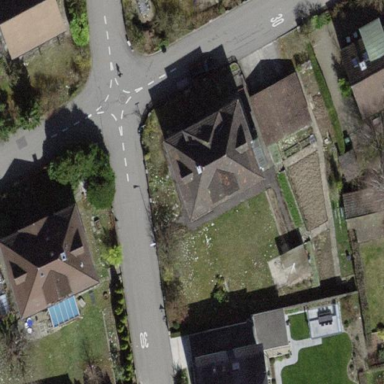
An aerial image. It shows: Residential building with hipped roof.